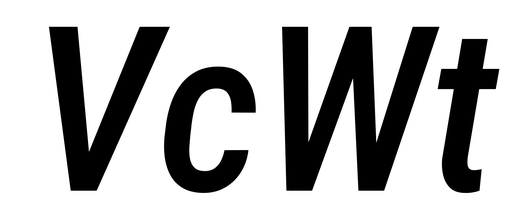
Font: Roboto-Italic_Condensed_Medium_Italic